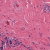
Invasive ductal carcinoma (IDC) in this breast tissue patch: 1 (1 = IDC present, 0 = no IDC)